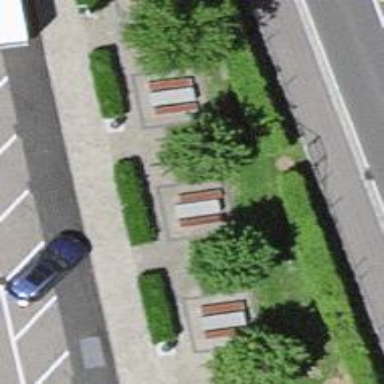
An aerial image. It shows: Picnic table located in leisure land area.